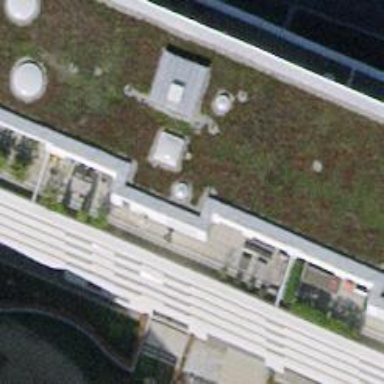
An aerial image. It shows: Flat roofed apartments building.